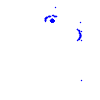
Particle: pion